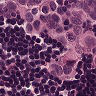
Metastatic tissue present: yes